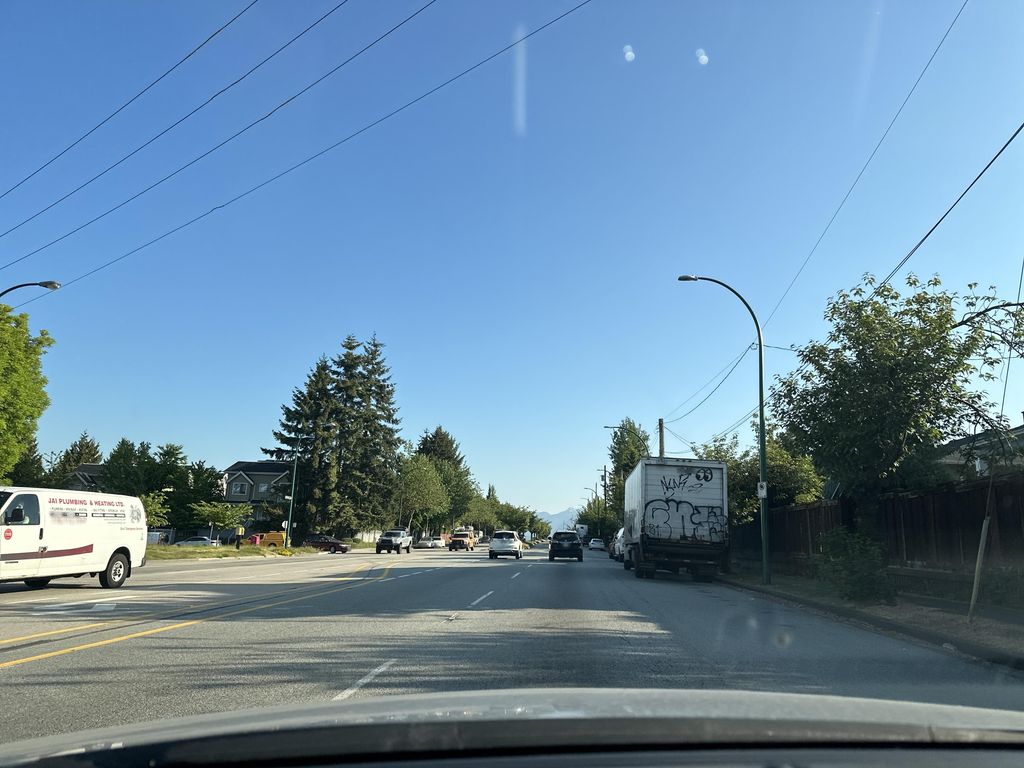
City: vancouver